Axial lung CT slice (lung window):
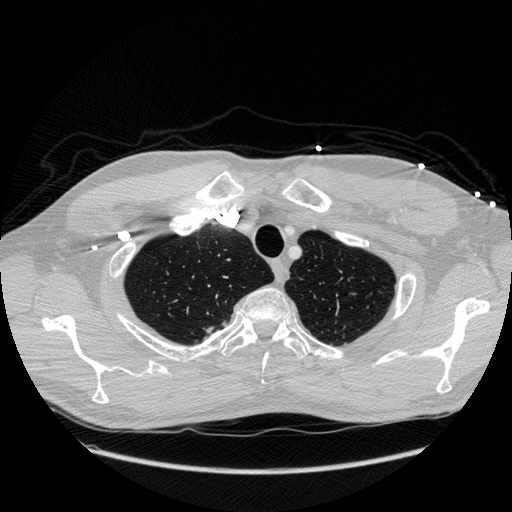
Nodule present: no